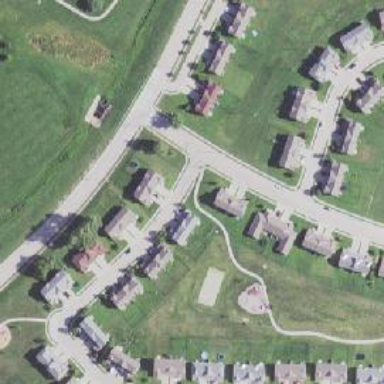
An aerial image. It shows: Residential road.